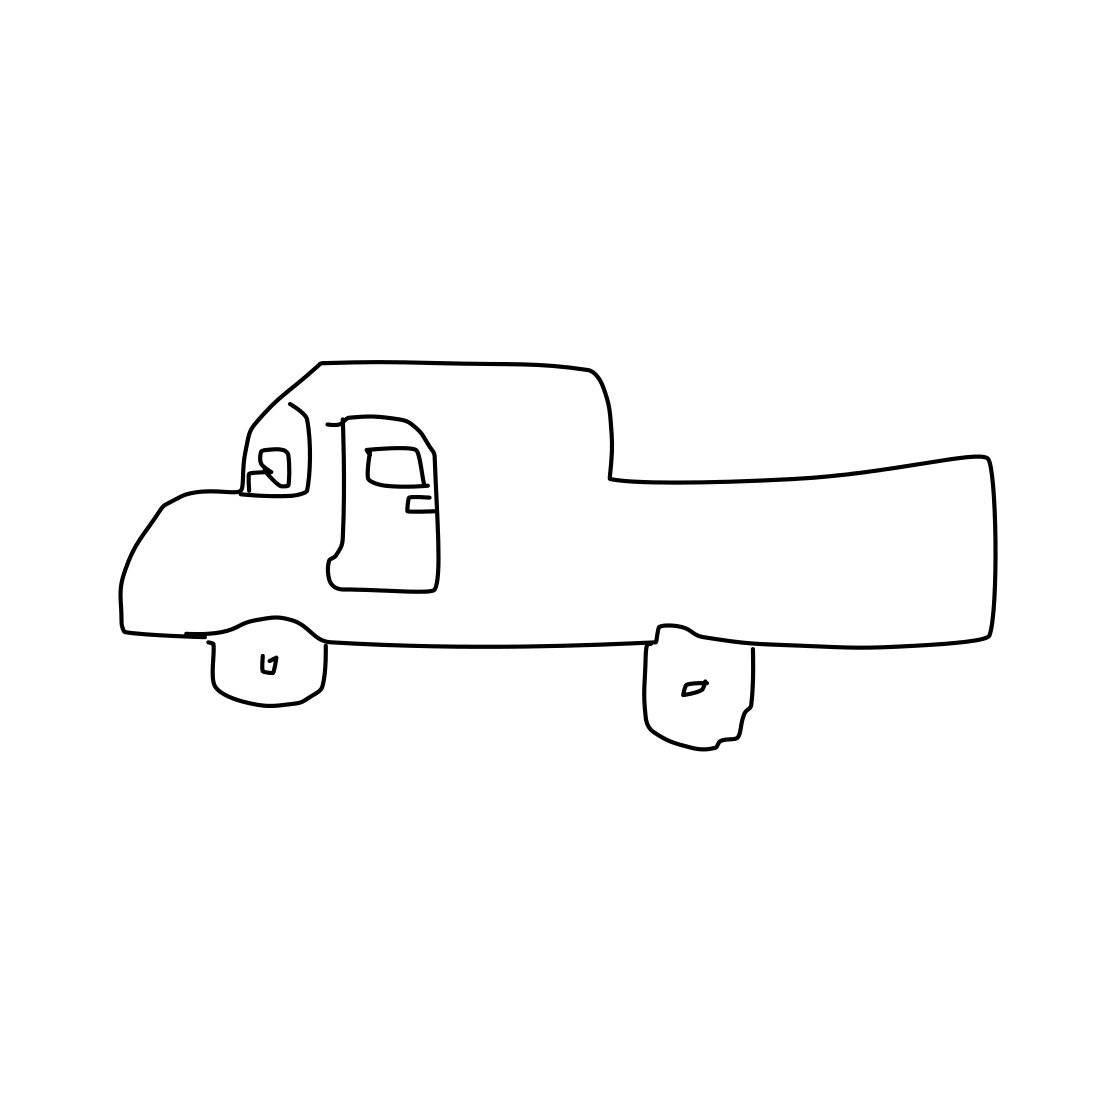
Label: pickup truck